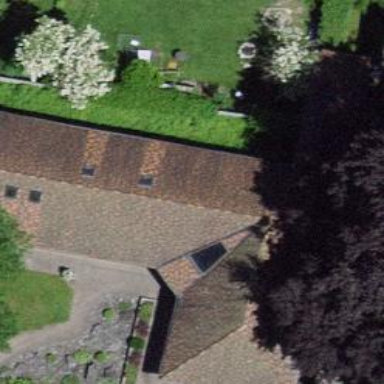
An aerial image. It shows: View of roof of building.